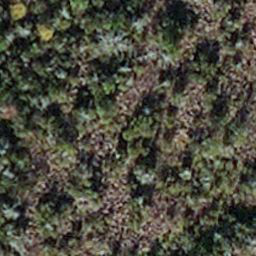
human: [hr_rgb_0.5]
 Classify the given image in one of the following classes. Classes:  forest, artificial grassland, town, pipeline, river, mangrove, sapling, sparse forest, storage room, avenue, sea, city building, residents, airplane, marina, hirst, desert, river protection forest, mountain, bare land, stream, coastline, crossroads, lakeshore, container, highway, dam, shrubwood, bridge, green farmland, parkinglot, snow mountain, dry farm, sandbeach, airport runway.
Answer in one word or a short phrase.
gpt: sapling